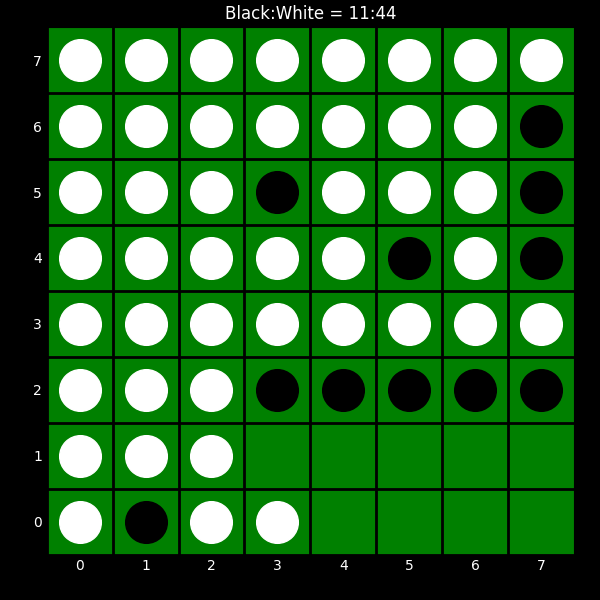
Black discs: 11
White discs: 44